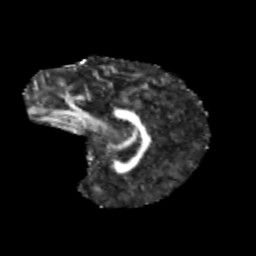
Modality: FA
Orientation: sagittal
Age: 12
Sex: male
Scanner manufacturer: siemens
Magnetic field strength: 3 T
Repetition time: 3.8 s
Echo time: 0.07 s